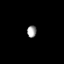
Tissue: prostate
Cell type: T cells
Senescence score: 0.3301
Nuclear area (px): 110
Mean DAPI intensity: 157.555